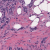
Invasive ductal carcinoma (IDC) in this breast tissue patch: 1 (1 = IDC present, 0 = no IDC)